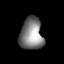
Tissue: prostate
Cell type: Epithelial cells
Senescence score: 0.6877
Nuclear area (px): 729
Mean DAPI intensity: 128.464